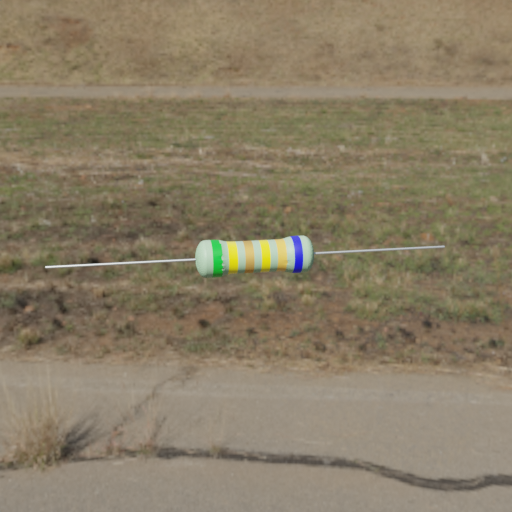
Resistor colour bands (in order): green, yellow, gold, yellow, gold, blue